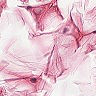
Metastatic tissue present: no